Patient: sex M, age 64
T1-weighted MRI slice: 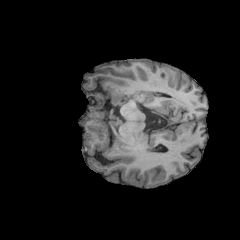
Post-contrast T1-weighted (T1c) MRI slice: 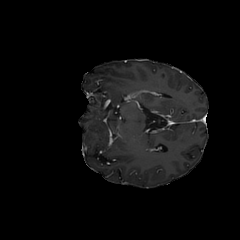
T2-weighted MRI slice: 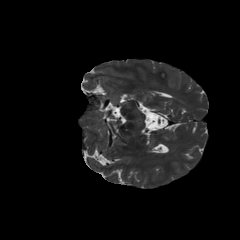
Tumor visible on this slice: no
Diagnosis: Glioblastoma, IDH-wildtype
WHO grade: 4